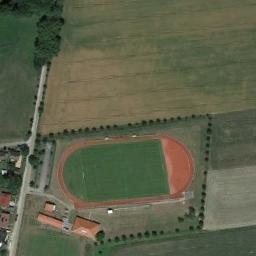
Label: ground_track_field